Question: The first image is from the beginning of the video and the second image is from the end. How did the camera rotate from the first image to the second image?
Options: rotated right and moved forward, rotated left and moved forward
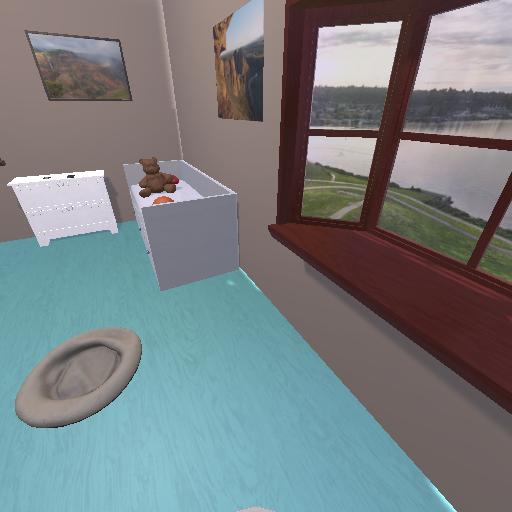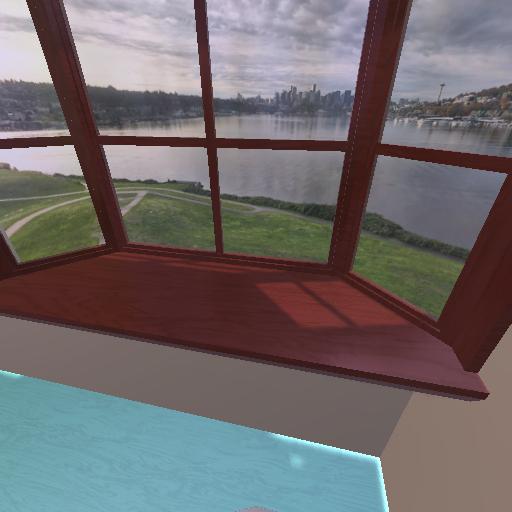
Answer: rotated right and moved forward